Question: I am working with modal bootstrap, where I need to load a googlemap, however I just do as normal must load, and console shows me that maps it is being loaded but, the element inspection show the element which must load the map empty, like the image

The code used for my map is
'''
var map;
var drawingManager;
var selectedShape;
function initializeMap() {
var mapOptions = {
center : new google.maps.LatLng(-16.<PHONE>, -71.54262),
zoom : 15,
mapTypeId : google.maps.MapTypeId.ROADMAP
};
map = new google.maps.Map(document.getElementById("mapCanvas"),
mapOptions);
console.debug(map);
}
$(document).ready(
function() {
initializeMap();
$('#createleaf').click(function() {
$('#modalFence').modal('show');
});
$('#modalFence').on('shown',function(event) {
//console.debug(map);
google.maps.event.trigger(map, "resize");
map.setZoom( map.getZoom() );
var modal = $(this);
modal.css('margin-top',(modal.outerHeight() / 2) * -1)
.css('margin-left',(modal.outerWidth() / 2) * -1);
return this;
});
});
'''
One more thing, I just try to create the map outside the modal, I mean on the page, and it runs well, the problem is just on the modal
My full code is on <URL> in order to not make the post too long
Thanks a lot
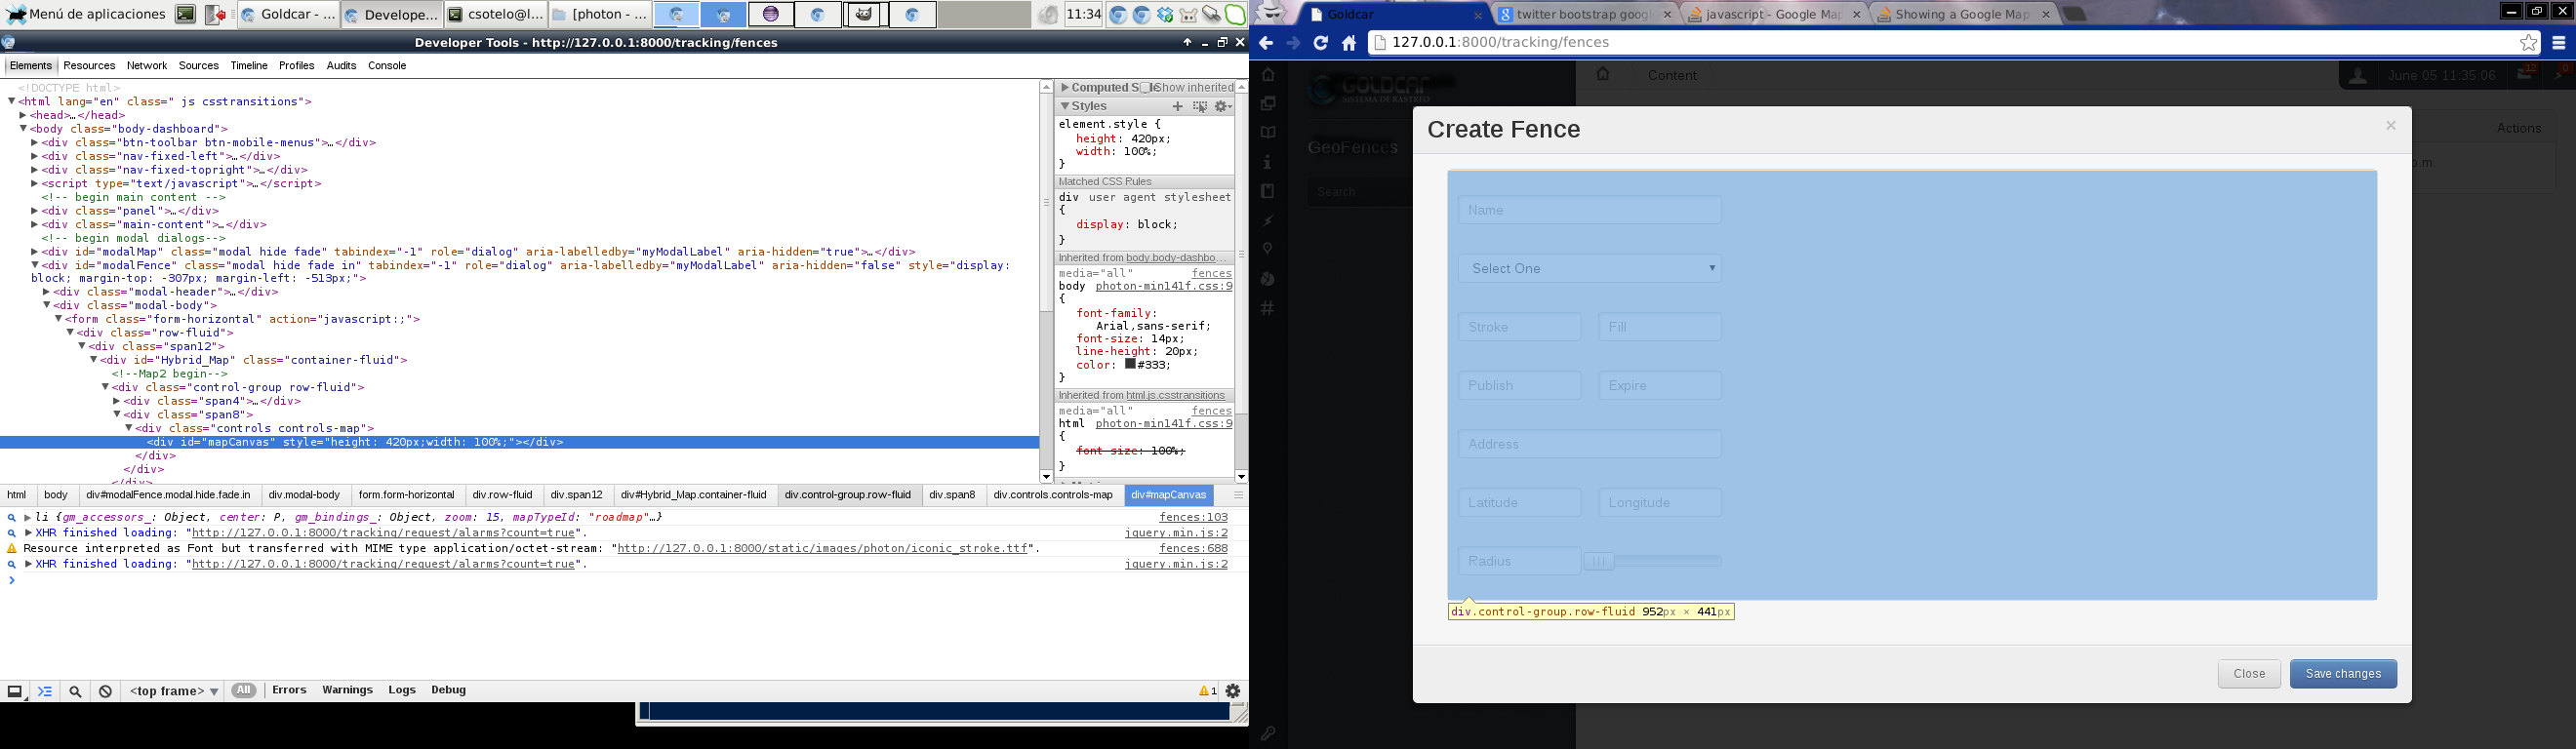
Answer: I just found the error, It was a typewriting, I have noticed that the lines 246-256 in the paste bin, contains a modal with the same id map container, that is the reason on why my modal was not displaying the map, cause it was being loaded on the first one container with the same id Tanks a lot to all of you